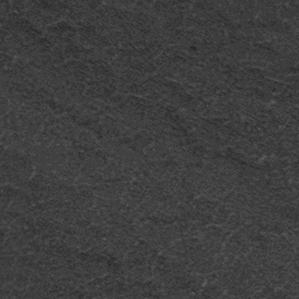
Label: frost